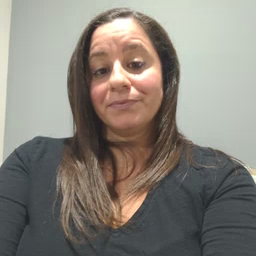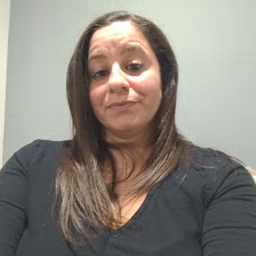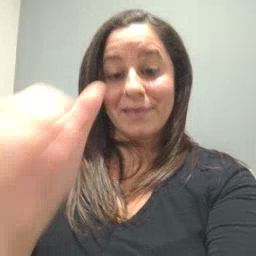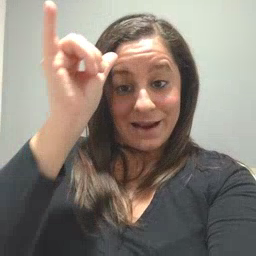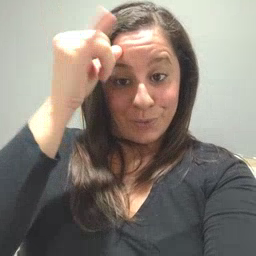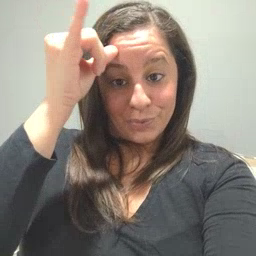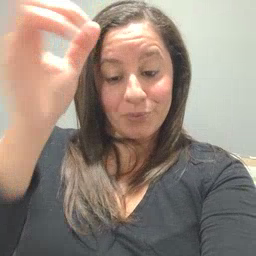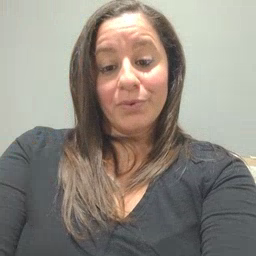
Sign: cow